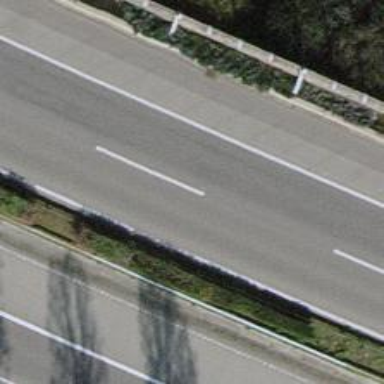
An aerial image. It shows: Asphalt motorway.